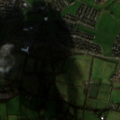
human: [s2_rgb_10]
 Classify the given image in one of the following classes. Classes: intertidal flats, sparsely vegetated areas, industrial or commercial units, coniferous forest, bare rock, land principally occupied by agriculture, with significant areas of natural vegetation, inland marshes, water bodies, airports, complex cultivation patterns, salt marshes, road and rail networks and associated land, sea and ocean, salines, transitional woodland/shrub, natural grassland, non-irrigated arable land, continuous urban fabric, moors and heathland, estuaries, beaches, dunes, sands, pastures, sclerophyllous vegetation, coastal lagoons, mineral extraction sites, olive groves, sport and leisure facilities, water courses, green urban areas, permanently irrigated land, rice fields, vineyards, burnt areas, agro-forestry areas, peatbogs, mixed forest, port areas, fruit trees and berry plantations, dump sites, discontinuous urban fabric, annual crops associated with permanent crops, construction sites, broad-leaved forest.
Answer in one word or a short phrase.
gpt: discontinuous urban fabric, green urban areas, pastures